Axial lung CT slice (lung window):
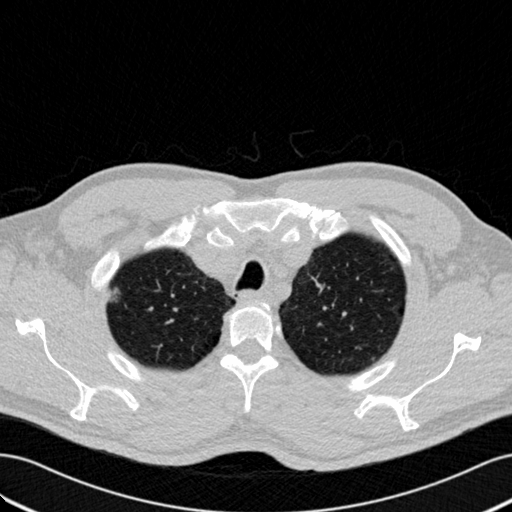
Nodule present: yes
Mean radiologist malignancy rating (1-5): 4.5